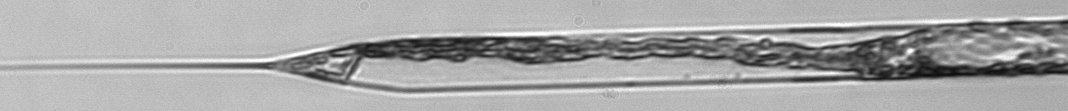
Label: Rhizosolenia